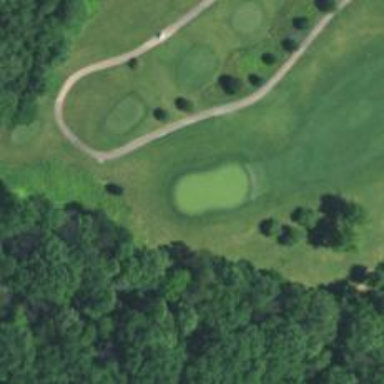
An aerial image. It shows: View of golf hole.